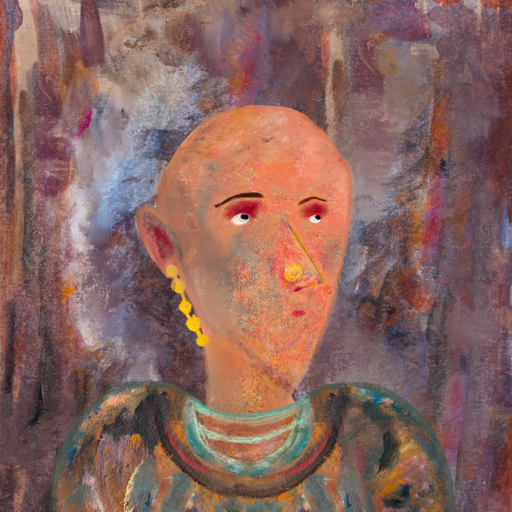
Background: Hypocrite, Head And Neck Side: Irani, Face Side: Irani, Bust: Boggyland, Hair Side: Blank, Head Accessory: Blank, Second Necklace: Blank, Necklace: Blank, Baby: Blank